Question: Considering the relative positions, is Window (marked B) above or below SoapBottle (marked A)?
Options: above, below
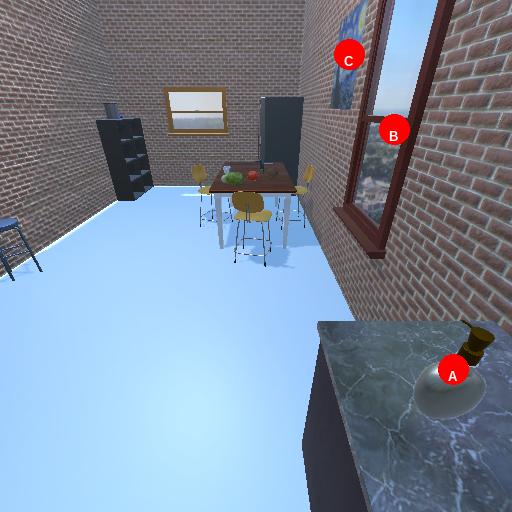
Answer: above